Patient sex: F
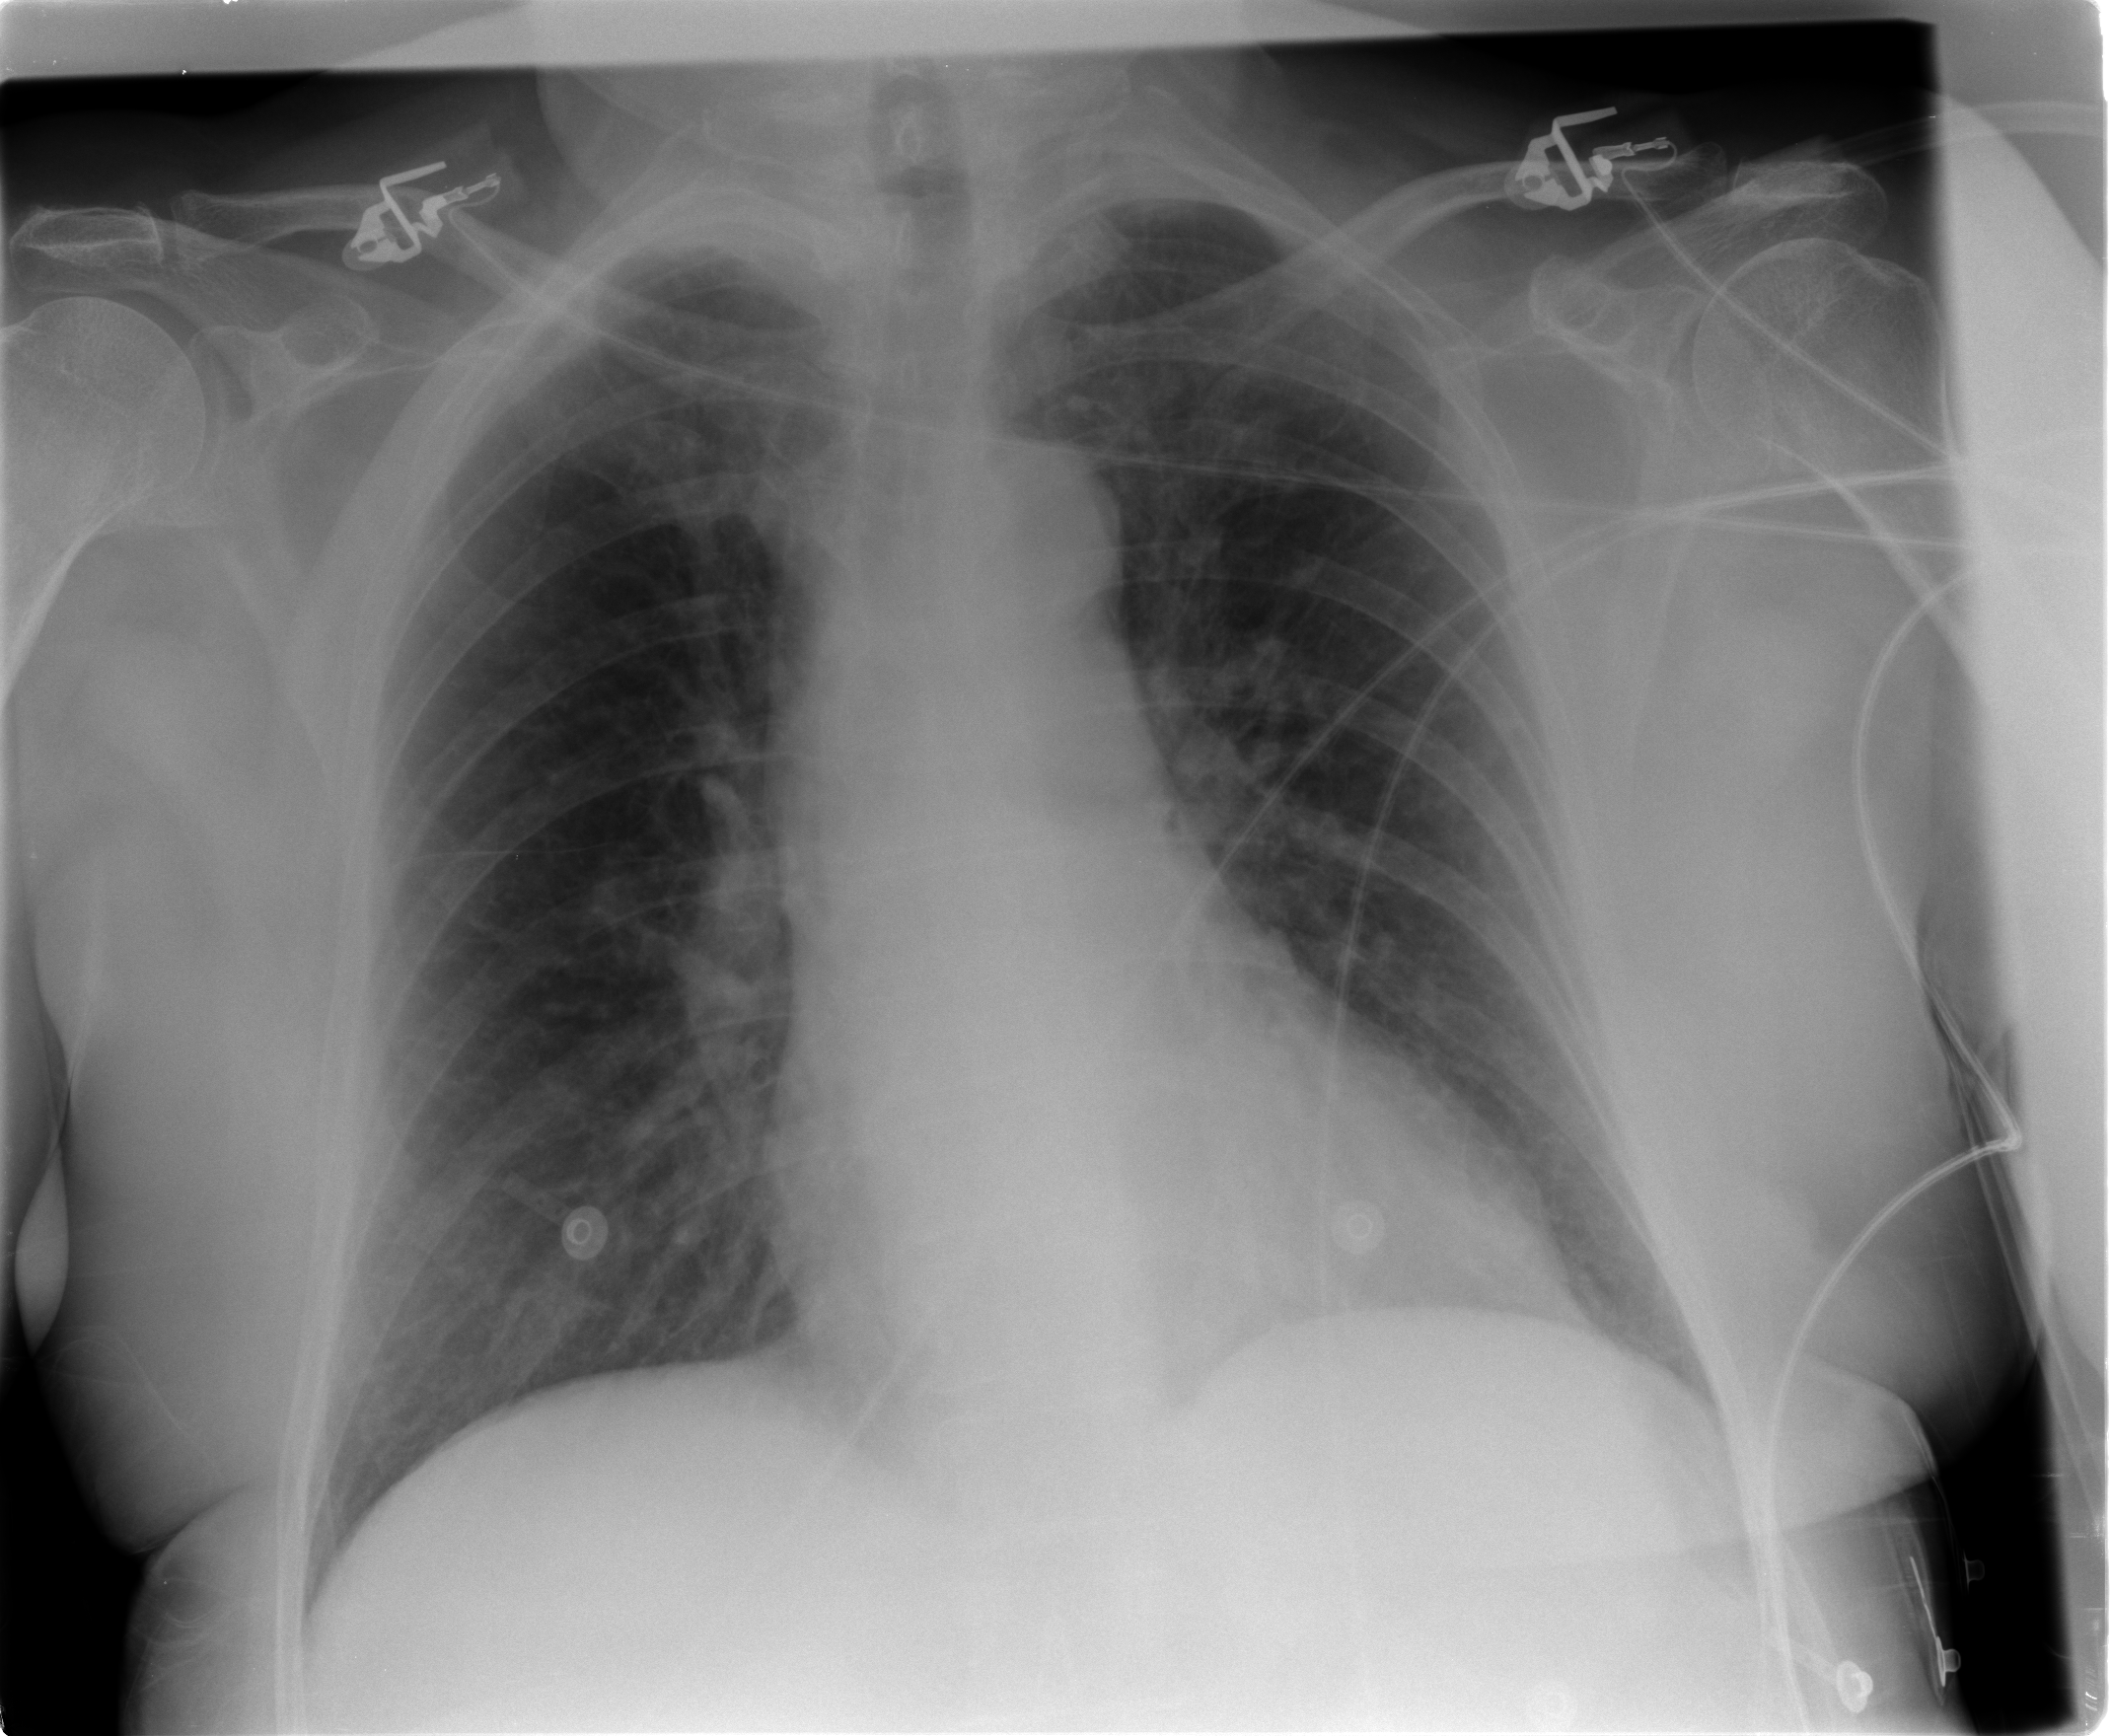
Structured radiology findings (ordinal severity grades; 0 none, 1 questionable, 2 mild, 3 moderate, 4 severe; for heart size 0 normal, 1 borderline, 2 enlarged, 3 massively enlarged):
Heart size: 0
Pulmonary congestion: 1
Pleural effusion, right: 0
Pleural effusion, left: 0
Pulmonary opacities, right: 0
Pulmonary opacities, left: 0
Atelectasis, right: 0
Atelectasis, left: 1